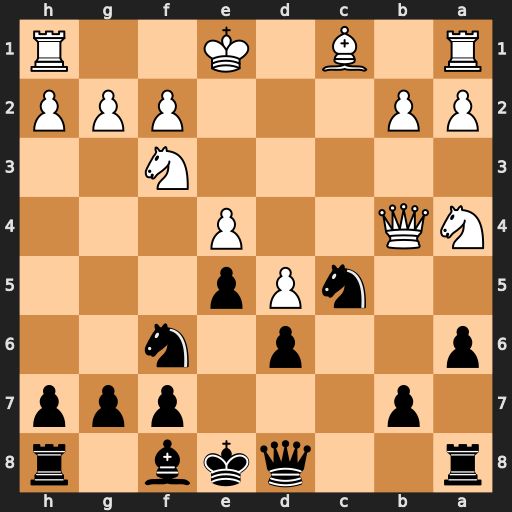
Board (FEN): r2qkb1r/1p3ppp/p2p1n2/2nPp3/NQ2P3/5N2/PP3PPP/R1B1K2R
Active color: b
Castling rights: KQkq
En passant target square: -
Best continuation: Nd3+ Ke2 Nxb4